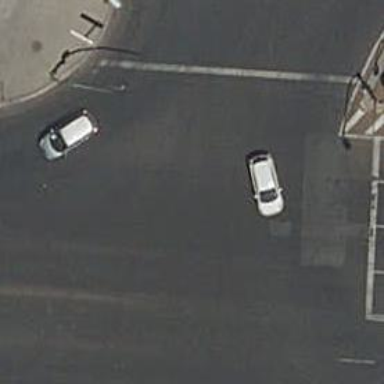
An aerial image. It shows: Road with traffic signals.